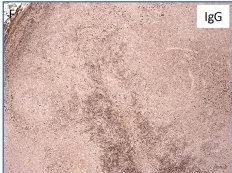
Lymph node histopathology in the mother with APDS2. IgG+ cells. Showing a marked increase of IgM positive plasma cells over IgG (magnification, 4x).
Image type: pathology (immunostaining)